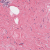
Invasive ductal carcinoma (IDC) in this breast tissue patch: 0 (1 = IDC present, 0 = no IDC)